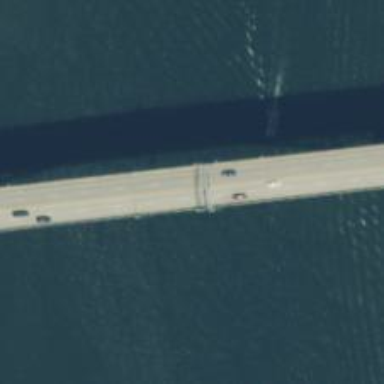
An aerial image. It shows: Bridge with asphalt surface and truss structure. It is trunk highway with sidewalk on the left side.